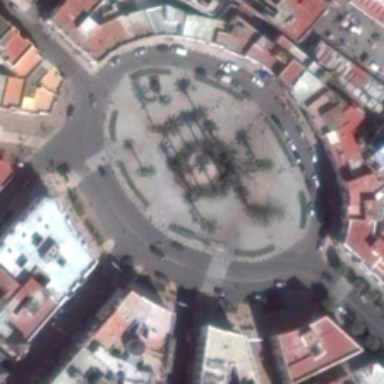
Many buildings are around an oval square .